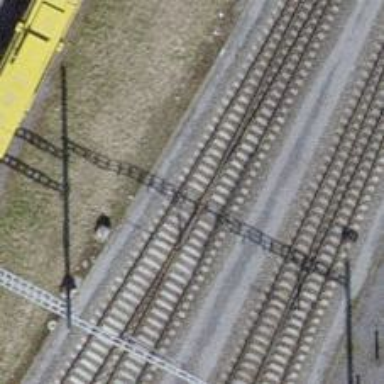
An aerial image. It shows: Siding railway track with electrified contact line.